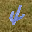
Label: 4